Brain MRI, t2w sequence, axial 2D slice.
Patient: age 28, sex F, weight 95 kg, height 1.95 m
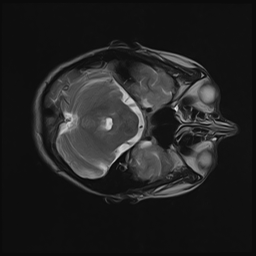